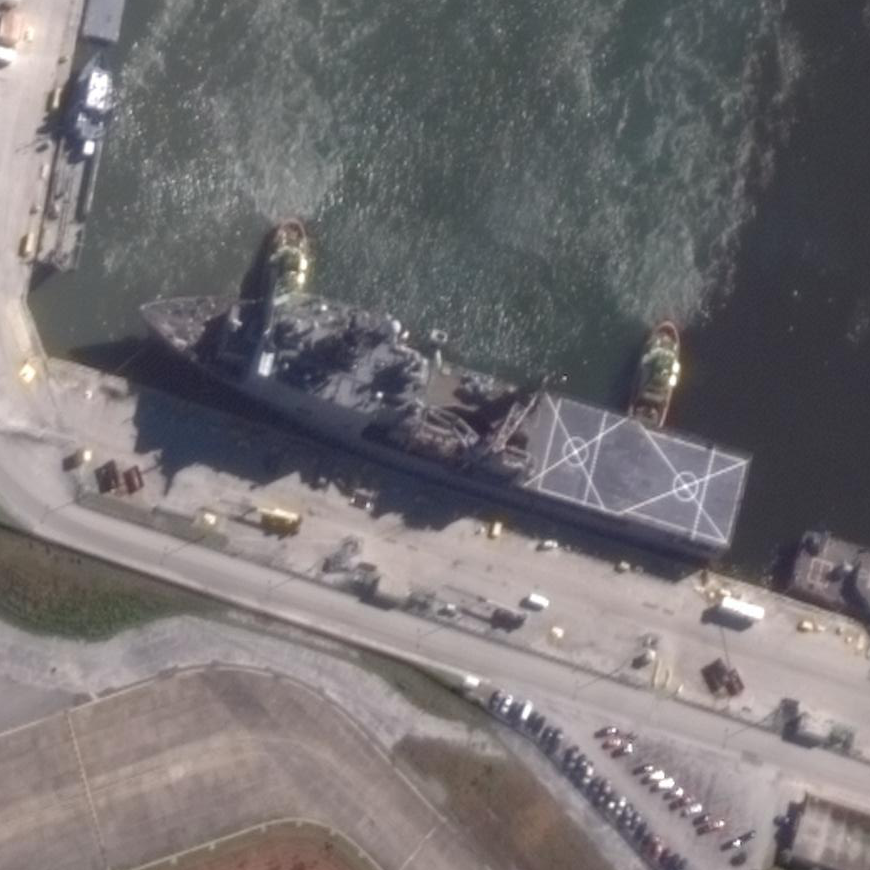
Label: Whitby_Island-class_dock_landing_ship